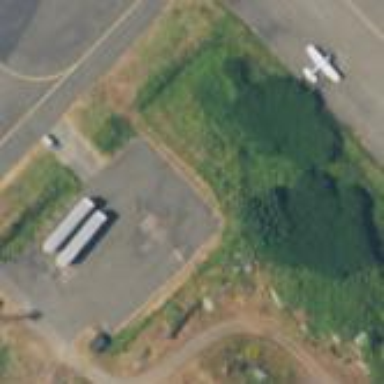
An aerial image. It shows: Apron at the airport.